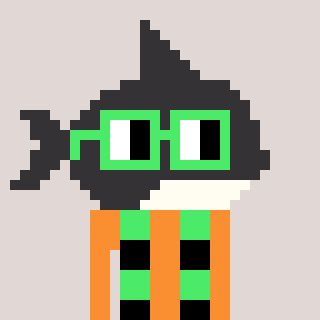
a pixel art character with square light green glasses, a orca-shaped head and a orange-colored body on a warm background